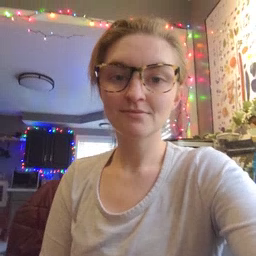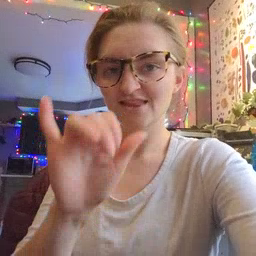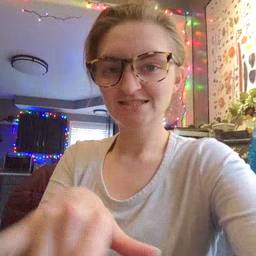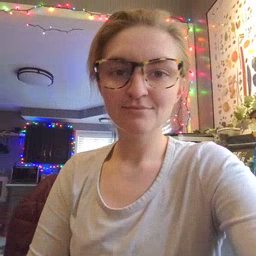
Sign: that